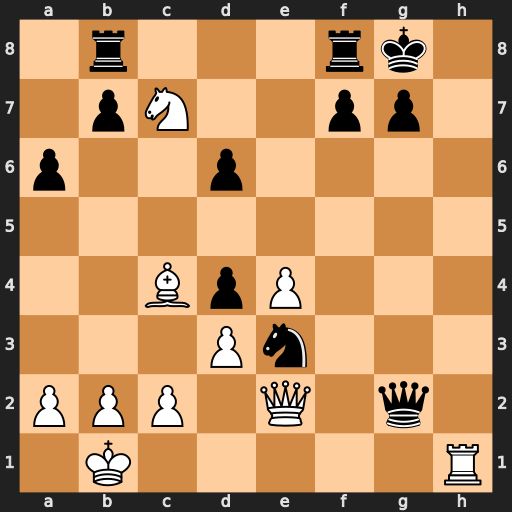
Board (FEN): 1r3rk1/1pN2pp1/p2p4/8/2BpP3/3Pn3/PPP1Q1q1/1K5R
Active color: w
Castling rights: -
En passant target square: -
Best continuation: Qh5 Qxh1+ Qxh1